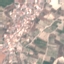
Label: PermanentCrop